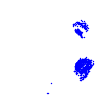
Particle: electron